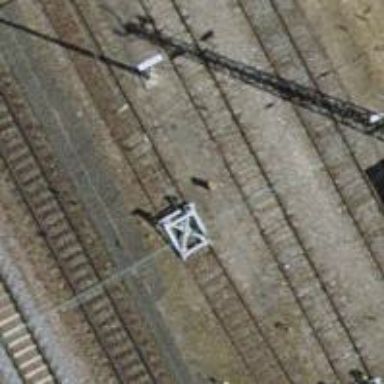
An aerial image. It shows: Railway buffer stop.